Interaction volume radius: 5 \u00c5
Interaction volume height: 10 \u00c5
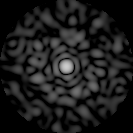
Disorder parameter: 0.853